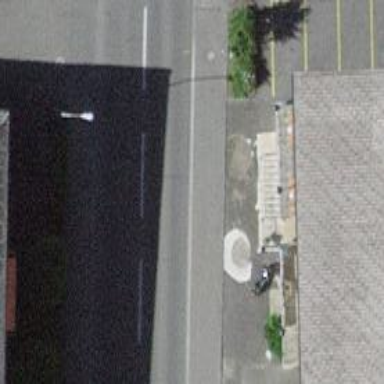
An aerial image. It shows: Bus stop with platform for public transport.